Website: bh-photo
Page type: customer-info-address
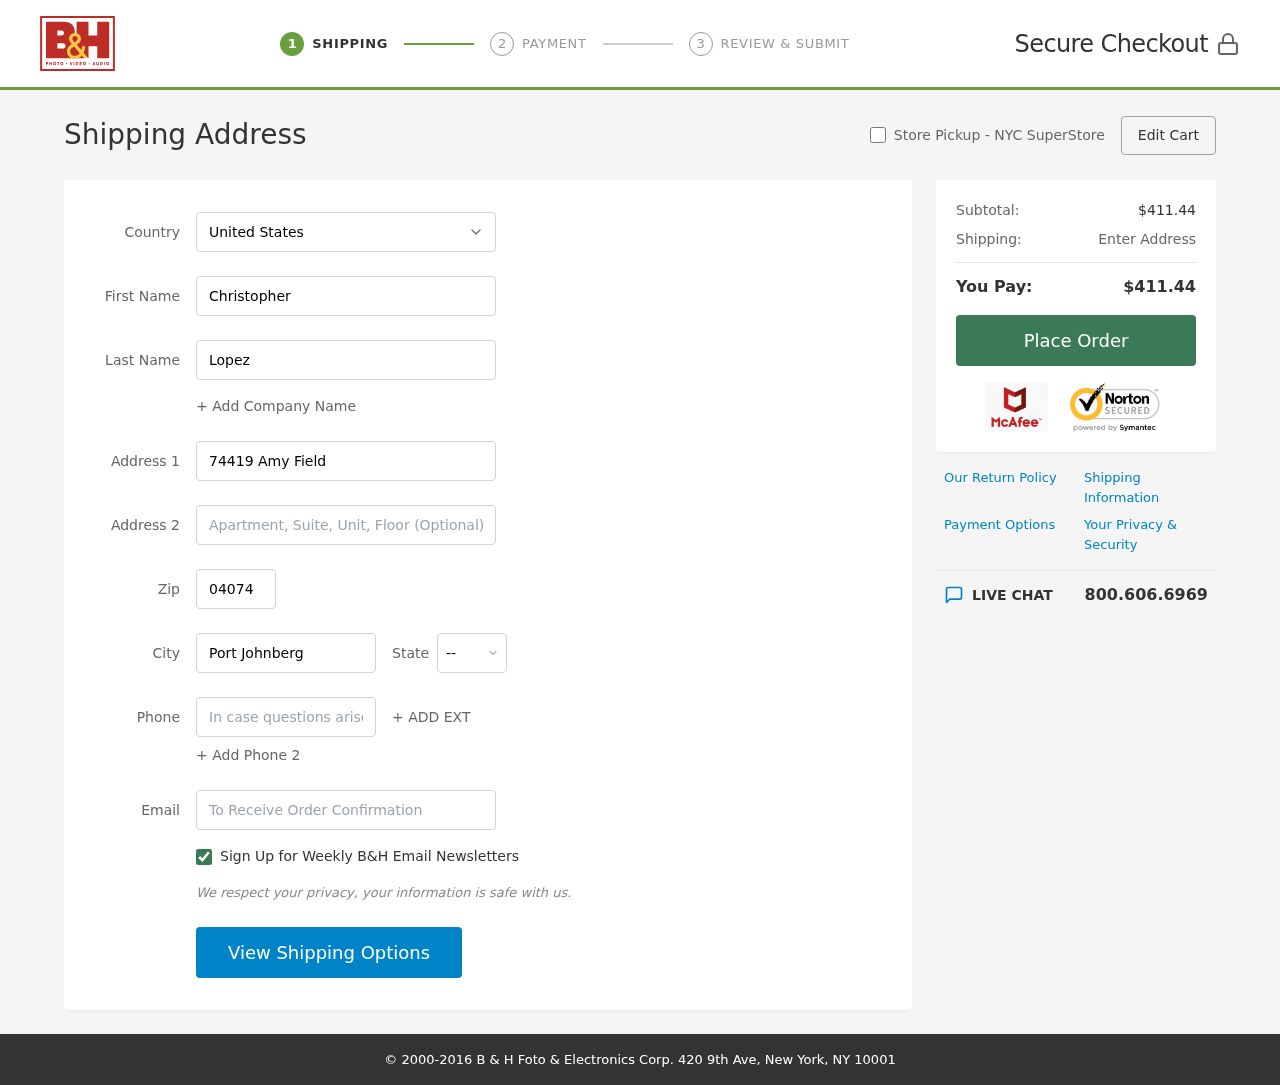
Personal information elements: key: PII_CITY
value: Port Johnberg
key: PII_COUNTRY
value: United States
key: PII_EMAIL
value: clopez@hotmail.com
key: PII_FIRSTNAME
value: Christopher
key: PII_LASTNAME
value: Lopez
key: PII_PHONE
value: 4042573435
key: PII_POSTCODE
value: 04074
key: PII_STATE_ABBR
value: VA
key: PII_STREET
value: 74419 Amy Field
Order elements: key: ORDER_SUBTOTAL
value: $411.44
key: ORDER_TOTAL
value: $411.44